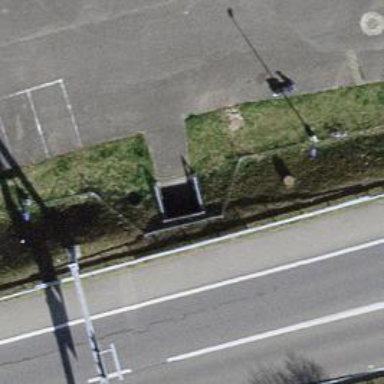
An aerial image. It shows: Path that goes through tunnel.